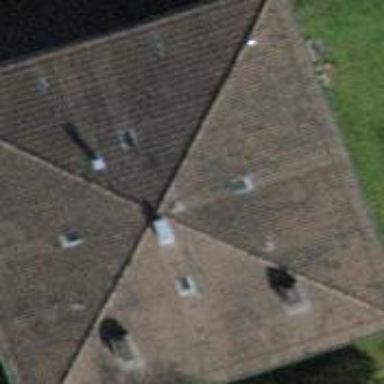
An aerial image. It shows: Building with pyramidal-shaped roof.